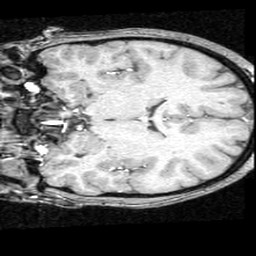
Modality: T1w
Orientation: coronal
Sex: female
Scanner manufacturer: ge
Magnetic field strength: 1.5 T
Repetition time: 21 s
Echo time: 0.008 s